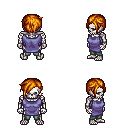
a pixel art fantasy rpg character, male body template, skeleton, chain tabard jacket, teal pants, dark blonde pixie cut hairstyle, four views (front, back, left, right), 2x2 character sprite sheet, small pixel art, hard edges, no anti-aliasing